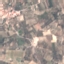
Label: PermanentCrop